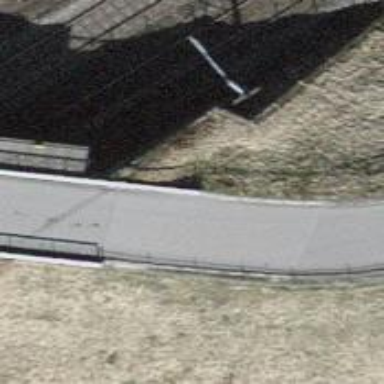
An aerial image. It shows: Paved track on bridge with high-quality surface.